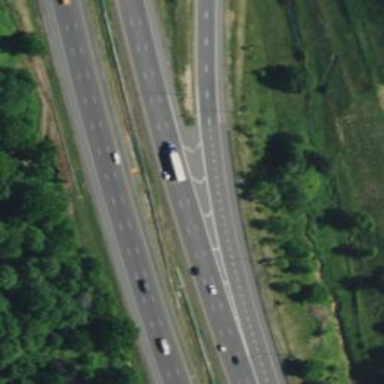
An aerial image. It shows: Asphalt motorway.